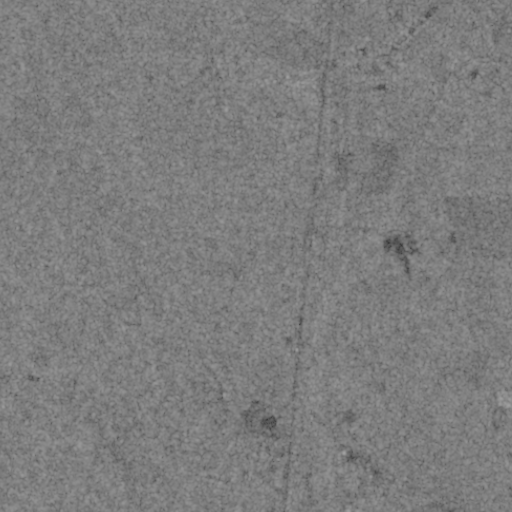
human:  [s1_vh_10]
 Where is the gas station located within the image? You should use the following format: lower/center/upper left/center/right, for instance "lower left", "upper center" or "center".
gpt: The gas station is located in the center of the image.
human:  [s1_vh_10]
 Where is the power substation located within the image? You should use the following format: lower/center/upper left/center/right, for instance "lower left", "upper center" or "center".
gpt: The power substation is located in the lower right of the image.
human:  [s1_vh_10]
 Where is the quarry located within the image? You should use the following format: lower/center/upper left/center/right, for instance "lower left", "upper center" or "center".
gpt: The quarry is located in the upper right of the image.
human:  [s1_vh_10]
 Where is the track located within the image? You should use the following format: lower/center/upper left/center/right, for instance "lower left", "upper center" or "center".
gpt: There is no track in the image.

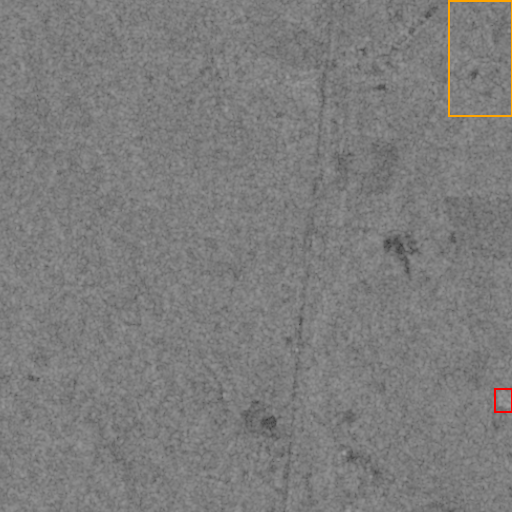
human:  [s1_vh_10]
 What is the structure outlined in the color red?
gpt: The structure outlined in red is a power substation.
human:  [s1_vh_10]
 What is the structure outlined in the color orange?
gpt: The structure outlined in orange is a quarry.
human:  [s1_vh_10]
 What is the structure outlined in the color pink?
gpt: There is no pink outline.